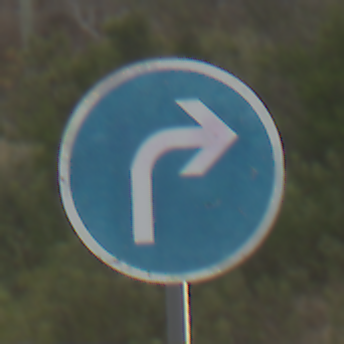
Verkehrszeichen: VorgeschriebeneFahrtrichtungRechts
Umgebung: Outdoor, Nature
Tageszeit: Midday
Wetter: Overcast
Licht: Natural
Jahreszeit: NotSpecified
Kontrast: LowContrast